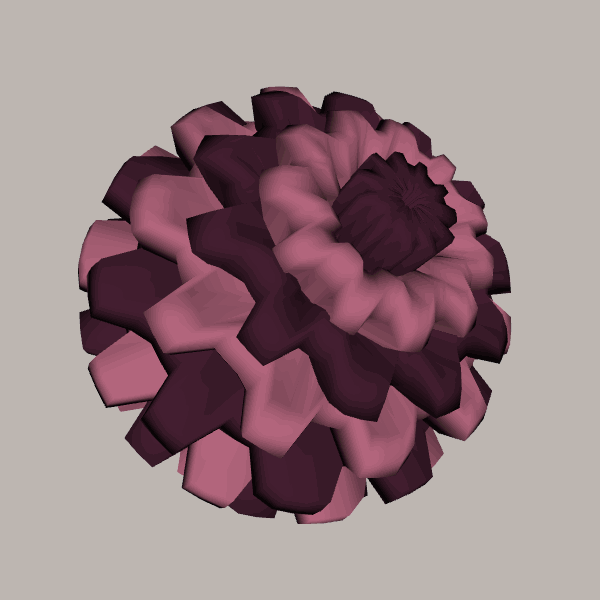
Background: light